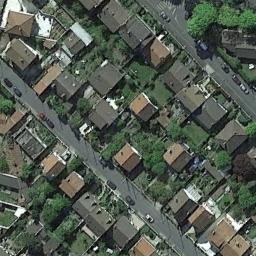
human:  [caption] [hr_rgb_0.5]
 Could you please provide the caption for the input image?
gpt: There are many roads and neatly arranged houses and trees and large lawns in densely populated areas .

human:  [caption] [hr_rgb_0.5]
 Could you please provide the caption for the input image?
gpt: The dense residential is next to the road and some trees .

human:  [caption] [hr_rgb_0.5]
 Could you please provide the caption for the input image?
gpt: A dense residential area has a lot of greenery and lots of houses neatly arranged while some roads go through the residential area .

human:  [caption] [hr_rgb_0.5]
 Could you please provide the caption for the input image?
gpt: There are a lot of trees in the residential area and a road nearby .

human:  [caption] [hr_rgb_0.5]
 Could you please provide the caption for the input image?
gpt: There are orange and black buildings on a dense residential area .